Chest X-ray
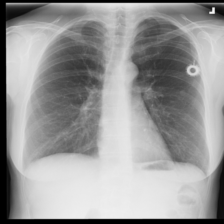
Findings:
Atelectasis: negative
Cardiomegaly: negative
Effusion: negative
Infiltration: negative
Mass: negative
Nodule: negative
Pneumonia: negative
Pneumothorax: negative
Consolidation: negative
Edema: negative
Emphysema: negative
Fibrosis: negative
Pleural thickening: negative
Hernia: negative